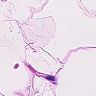
Metastatic tissue present: no